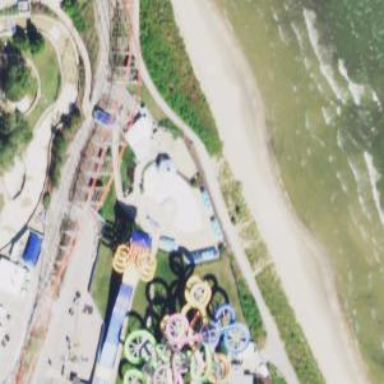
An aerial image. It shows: Water slide attraction.